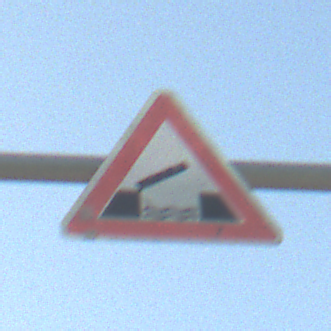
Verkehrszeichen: BeweglicheBruecke
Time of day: SunriseSunset
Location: Outdoor (Special)
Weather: Clear
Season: NotSpecified
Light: Natural